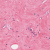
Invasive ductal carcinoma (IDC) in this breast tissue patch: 0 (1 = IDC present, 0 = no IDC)